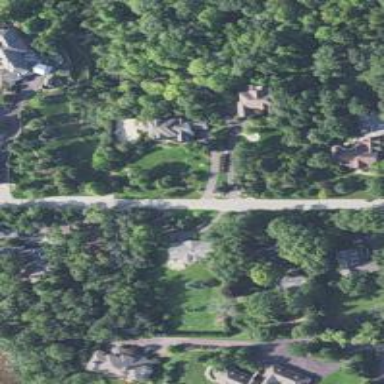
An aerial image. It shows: Driveway.